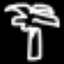
Label: palm tree